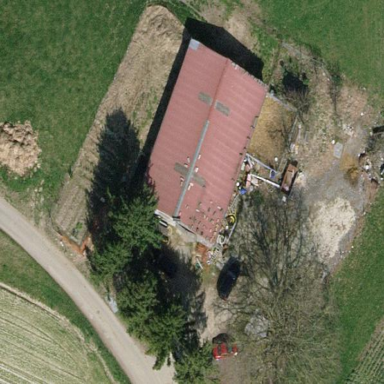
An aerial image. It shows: Farmyard area.